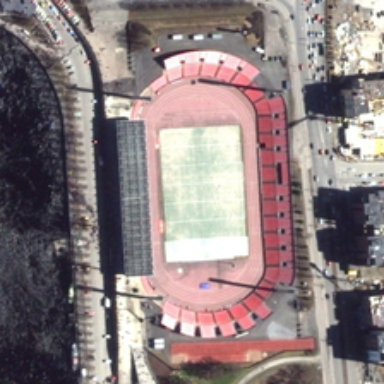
Several buildings and a playground are in two sides of a road with cars .